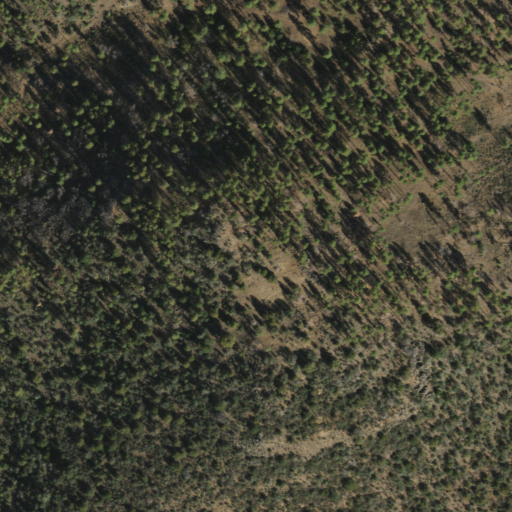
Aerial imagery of mountain in Arizona named Kendall Peak containing only evergreen forest